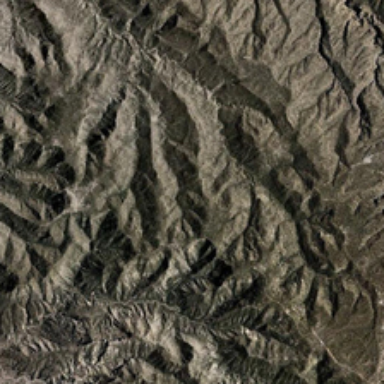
The yellow mountain is a piece of water wet .